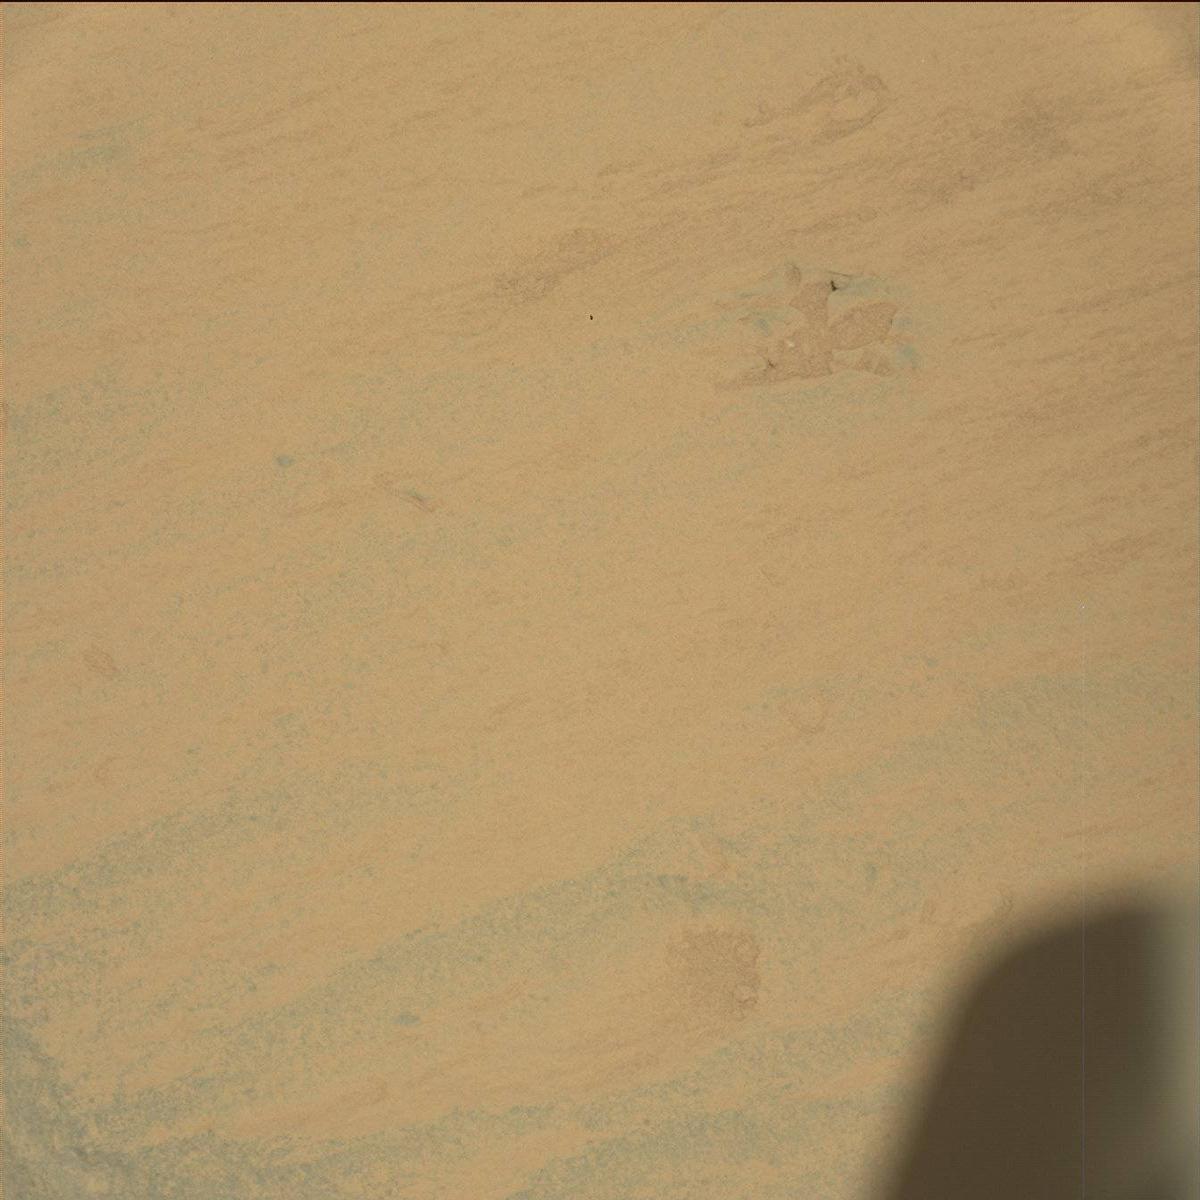
Terrain classes present: Bedrock, Rover, Sand / Soil